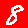
Digit: 8